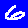
Digit: 6